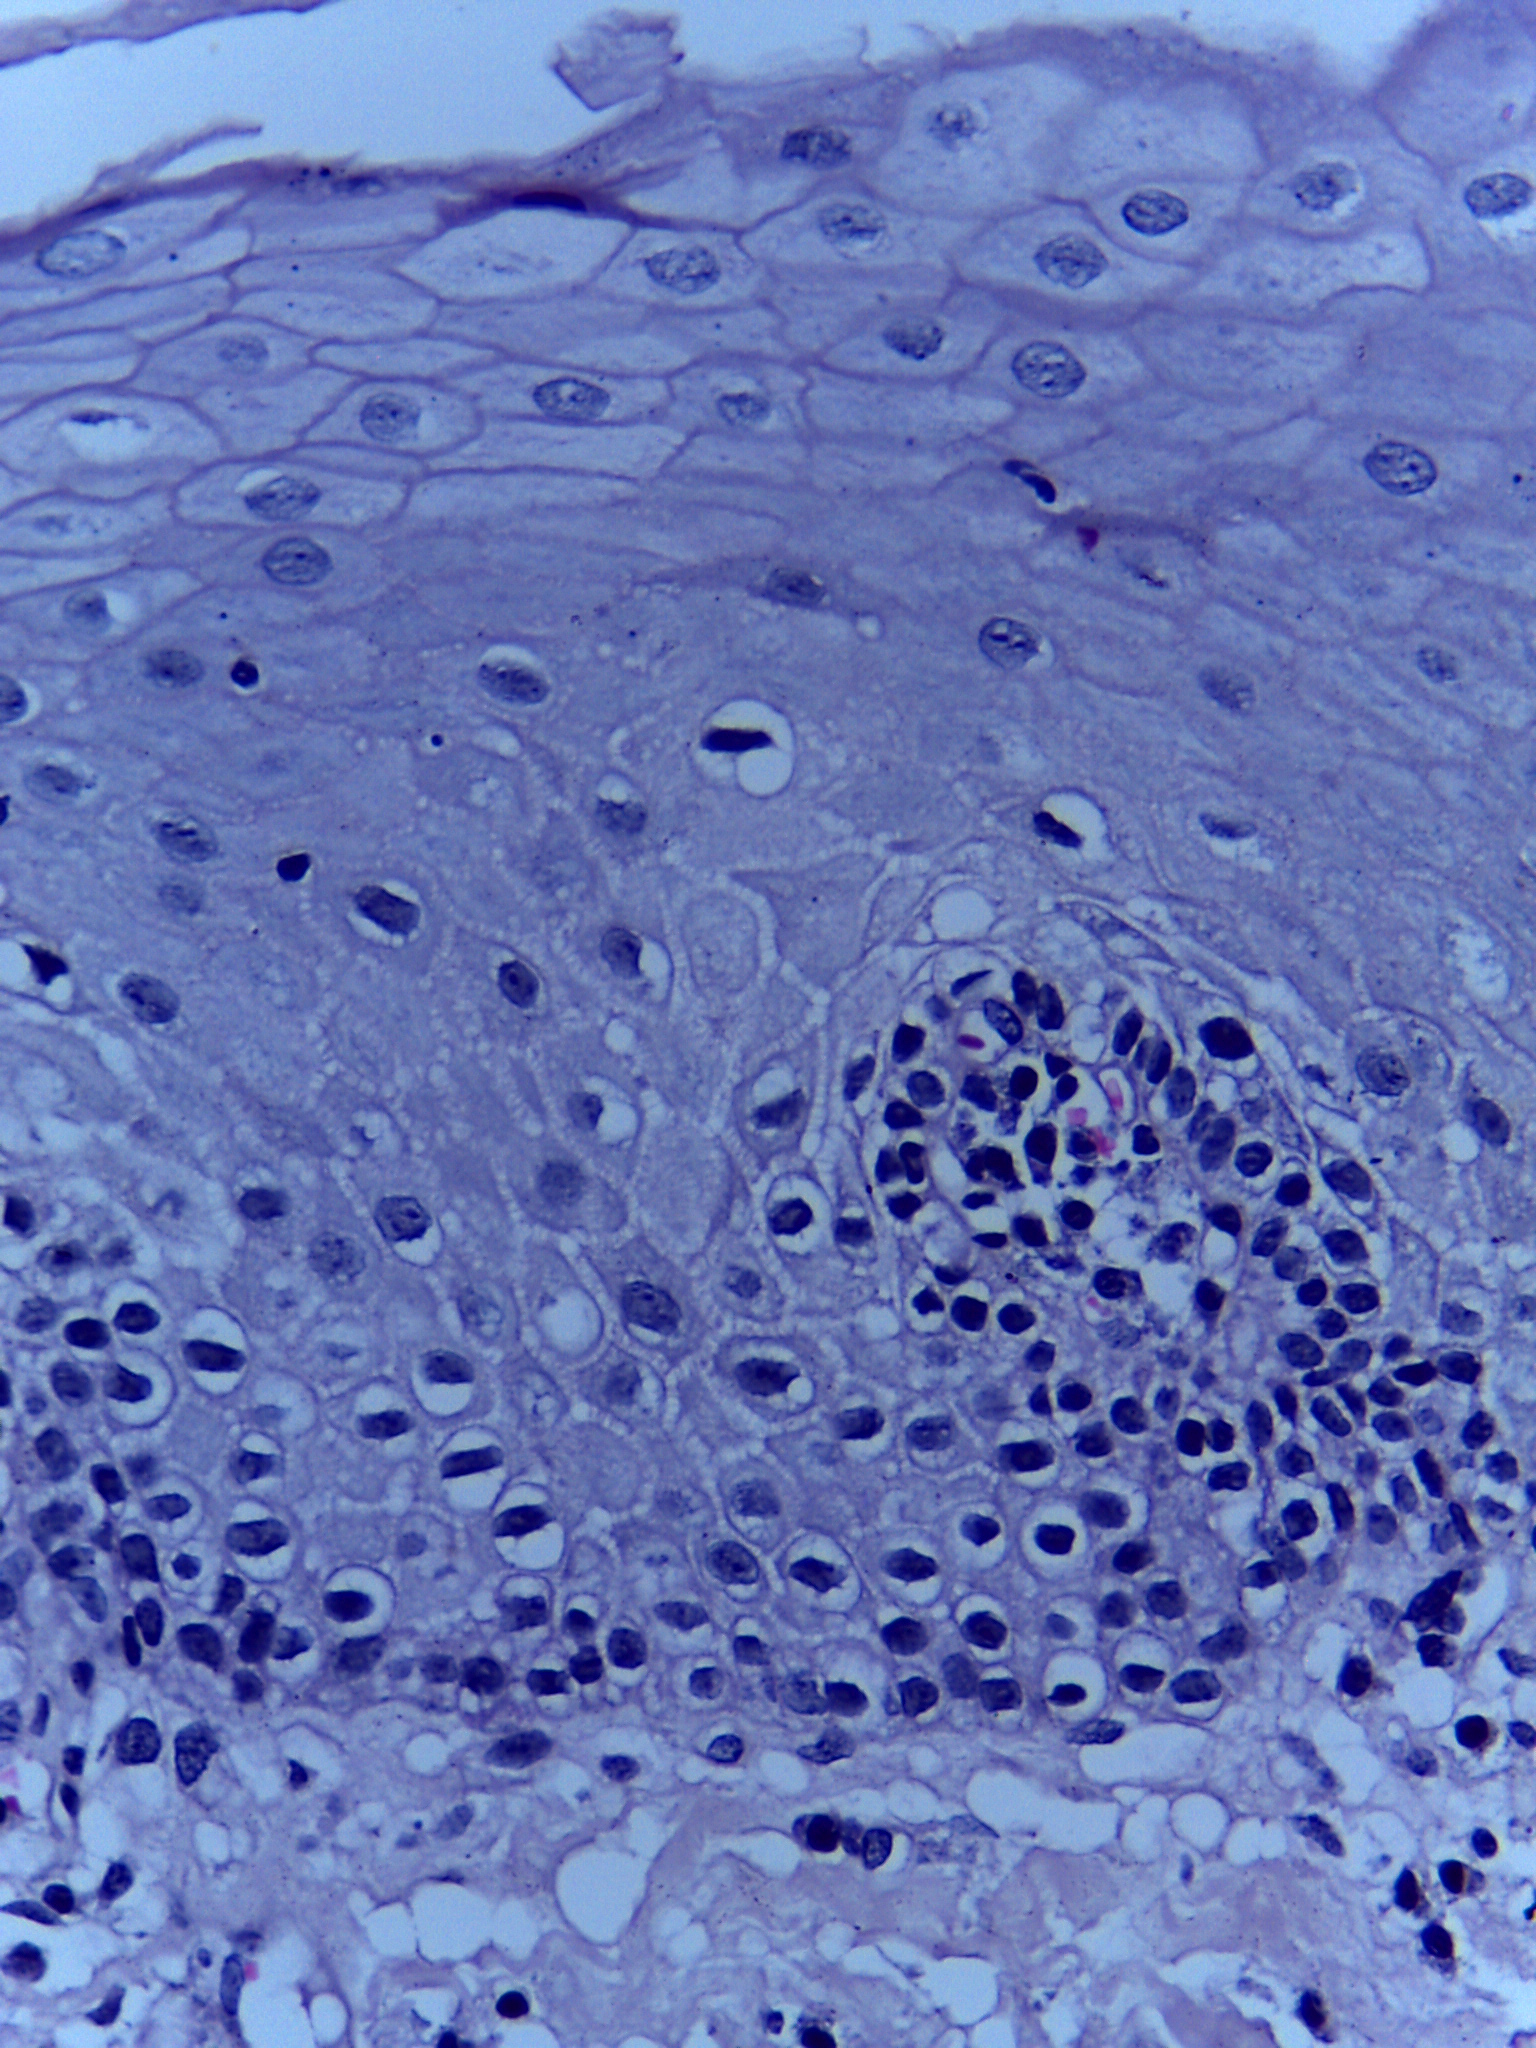
Diagnosis: OSCC